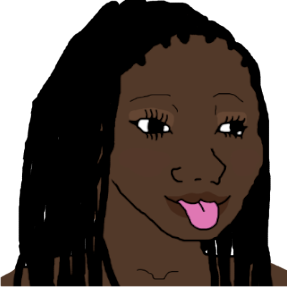
Label: 5_Blackjak